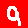
Digit: 9